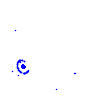
Particle: pion